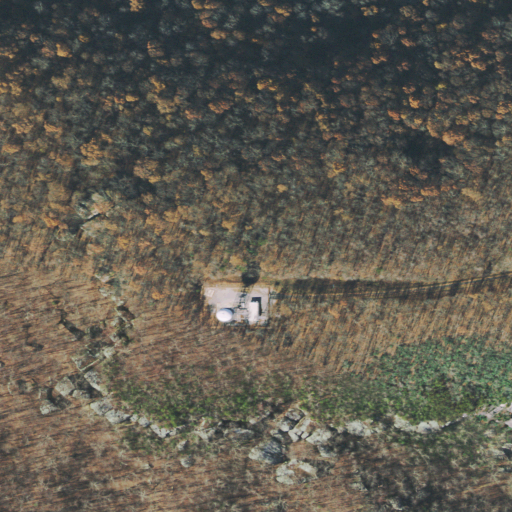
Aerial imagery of mountain in Tennessee named Black Mountain containing deciduous forest, mixed forest, open development, medium intensity development, and low intensity development